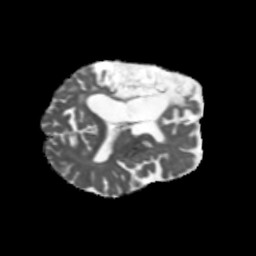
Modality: MD
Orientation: axial
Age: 71
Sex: female
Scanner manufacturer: siemens
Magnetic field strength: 3 T
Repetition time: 5.47 s
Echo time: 0.0854 s